Question: Im a beginner in java and got into a problem using Collection.sort, i have raed more than 15 question in here and got the main idea but still I got stuck in something.
first of all a little bit of background, im using this to sort an arraylist of a specific class, and i want to sort it by the name. i need to create an address book, this is how the class is look like:
'''
public class Contact {
private String name;
private String email;
private String phone;
private String address;
'''
this is what i got while look around in here for the comparator
'''
public static class ContactComparator implements Comparator<Contact> {
@Override
public int compare(Contact first, Contact second) {
int f = first.getName().compareTo(second.getName());
return f;
}
}
'''
and this is the command for the sort
'''
Collections.sort(contacts , new ContactComparator());
'''
now this is the problem it gives me:

what is wrong with it? i just can't seems to find it
thank you all very much helpers!
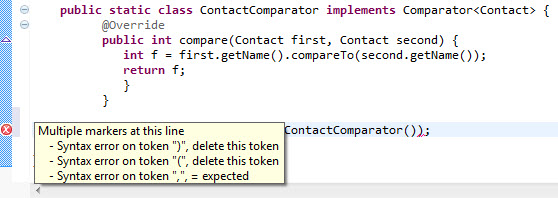
Answer: you should call comparator method from some other method and i think you are not doing that
like following
'''
method(){
//call for comparison
}
'''
you are directly trying to call it from class.